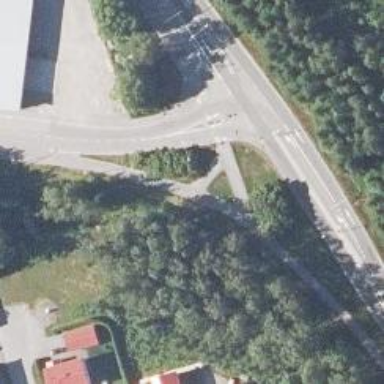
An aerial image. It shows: Asphalt cycleway.